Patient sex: M
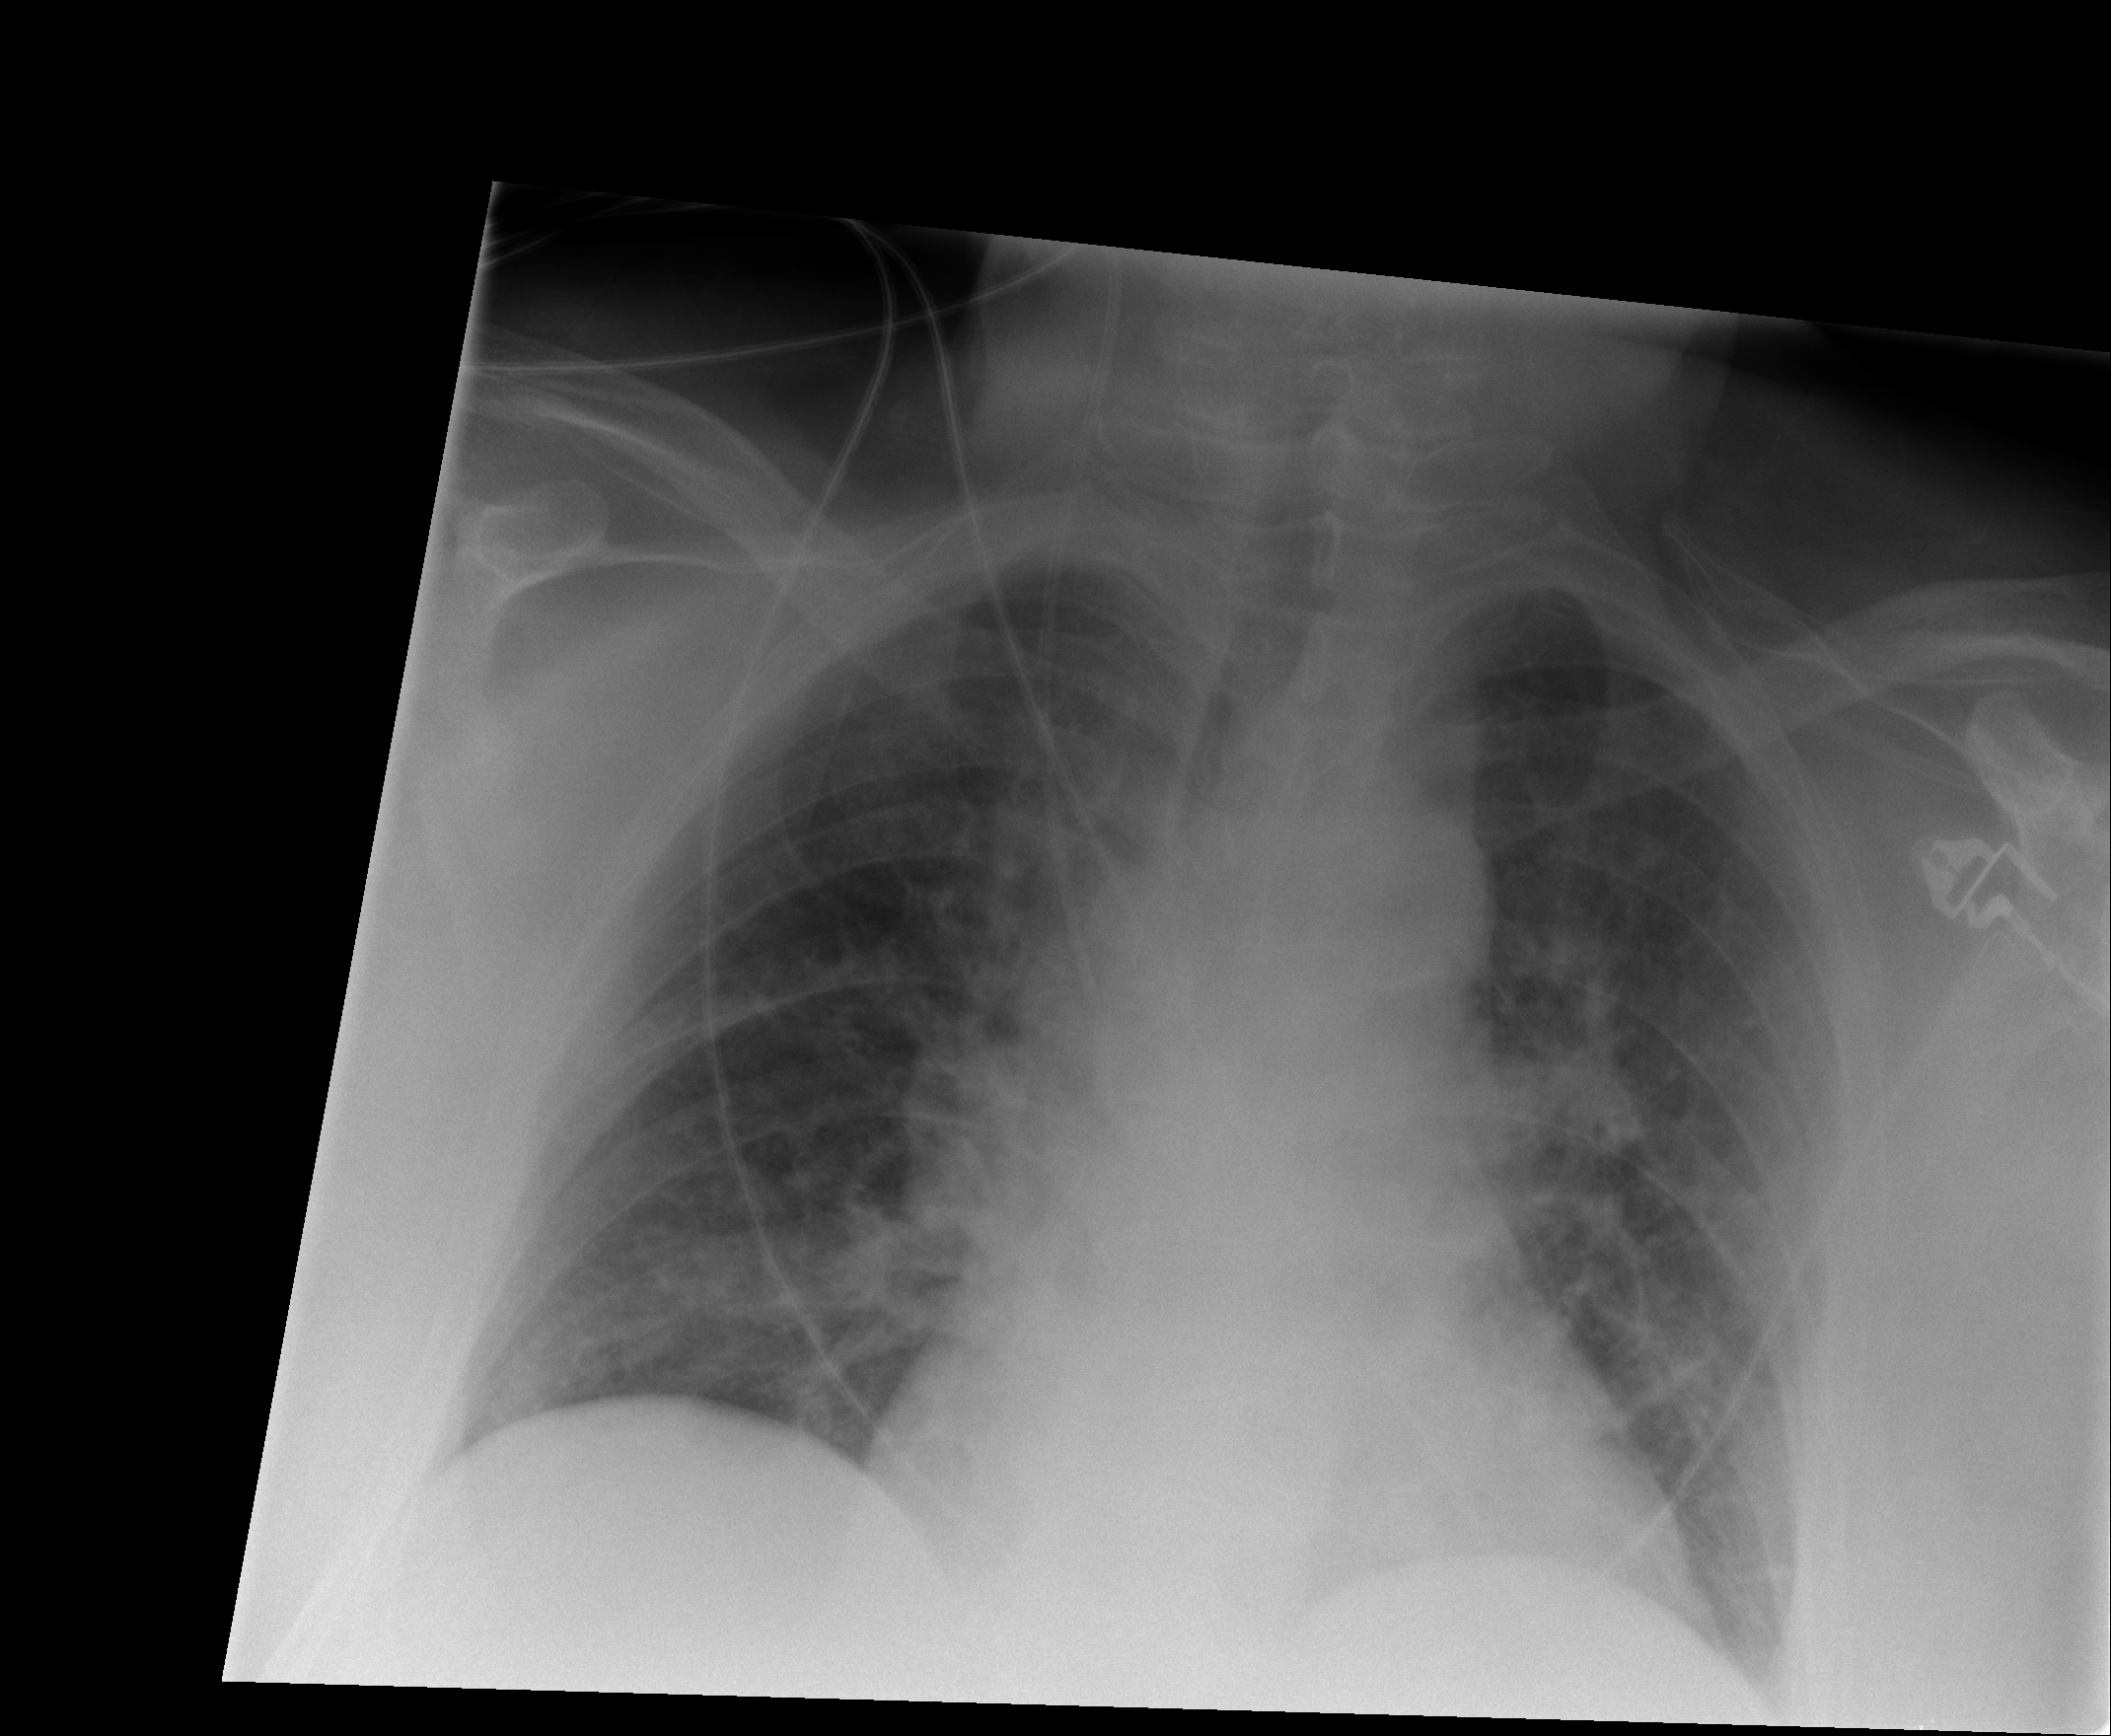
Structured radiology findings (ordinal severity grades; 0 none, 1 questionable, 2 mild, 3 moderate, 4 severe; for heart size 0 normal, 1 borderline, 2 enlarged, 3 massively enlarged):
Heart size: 0
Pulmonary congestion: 2
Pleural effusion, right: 0
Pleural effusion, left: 0
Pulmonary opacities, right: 2
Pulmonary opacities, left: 0
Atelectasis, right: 2
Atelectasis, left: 2